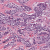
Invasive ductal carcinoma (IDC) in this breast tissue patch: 1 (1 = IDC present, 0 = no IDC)